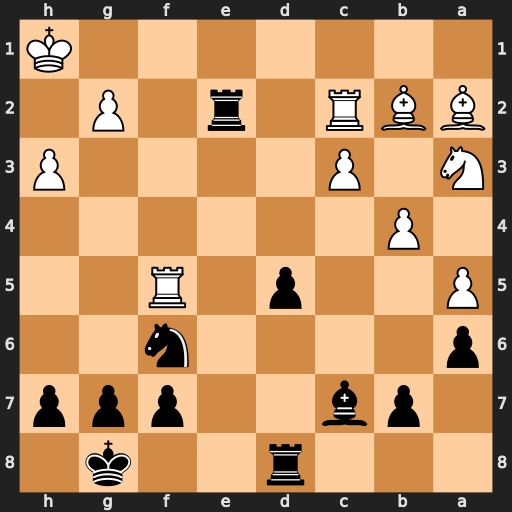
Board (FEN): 3r2k1/1pb2ppp/p4n2/P2p1R2/1P6/N1P4P/BBR1r1P1/7K
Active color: b
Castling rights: -
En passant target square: -
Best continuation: Re1+ Rf1 Rxf1#